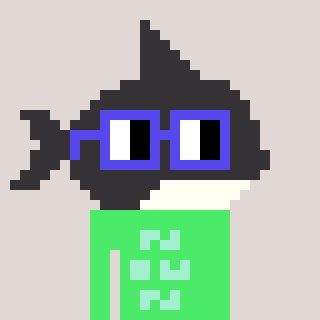
a pixel art character with square blue glasses, a orca-shaped head and a teal-colored body on a warm background